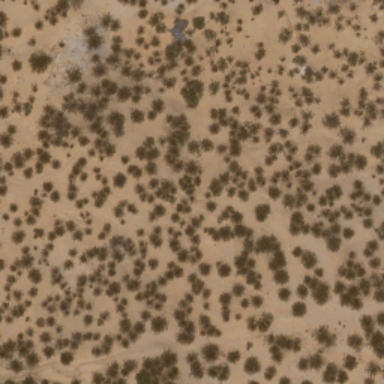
This is a chaparral .